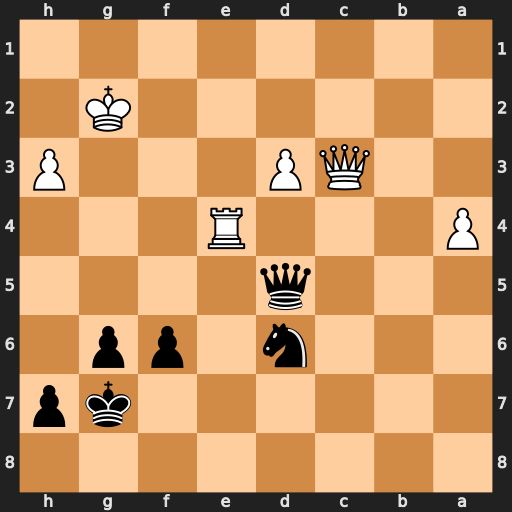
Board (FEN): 8/6kp/3n1pp1/3q4/P3R3/2QP3P/6K1/8
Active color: b
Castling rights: -
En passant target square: -
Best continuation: Nxe4 dxe4 Qxe4+